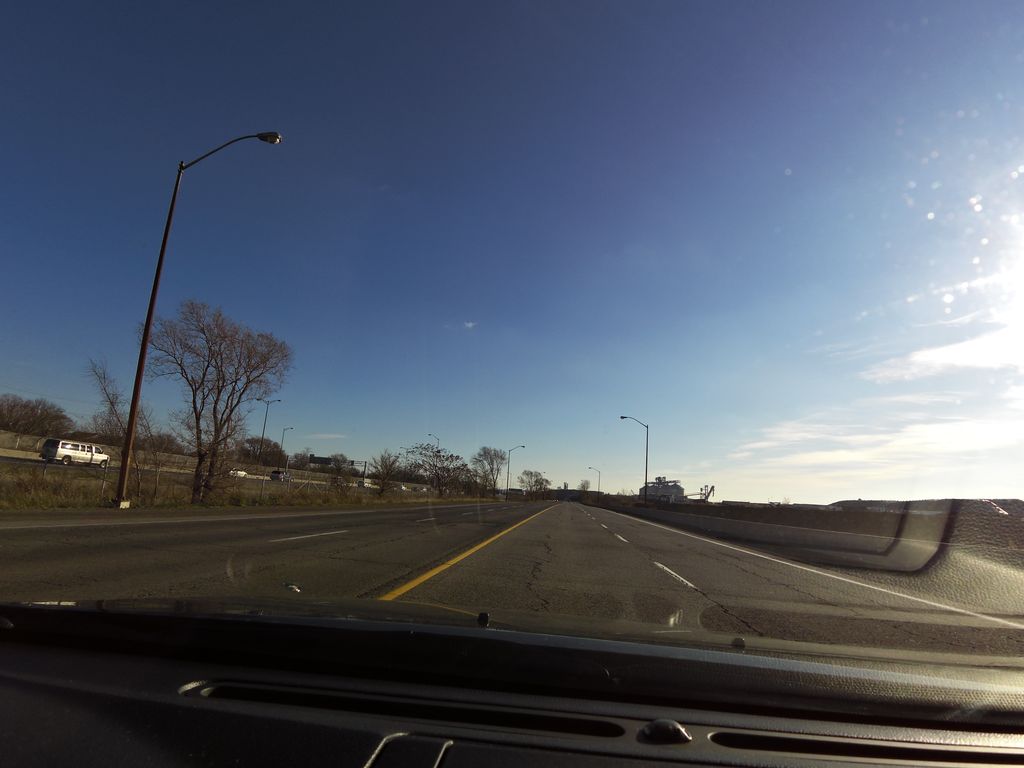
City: hamilton